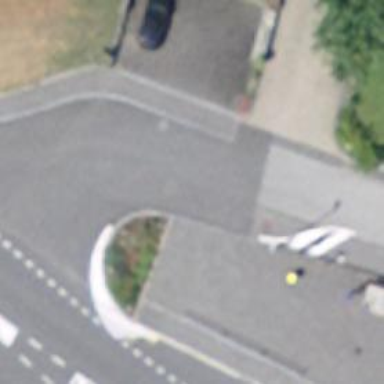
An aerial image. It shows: Post box is visible.